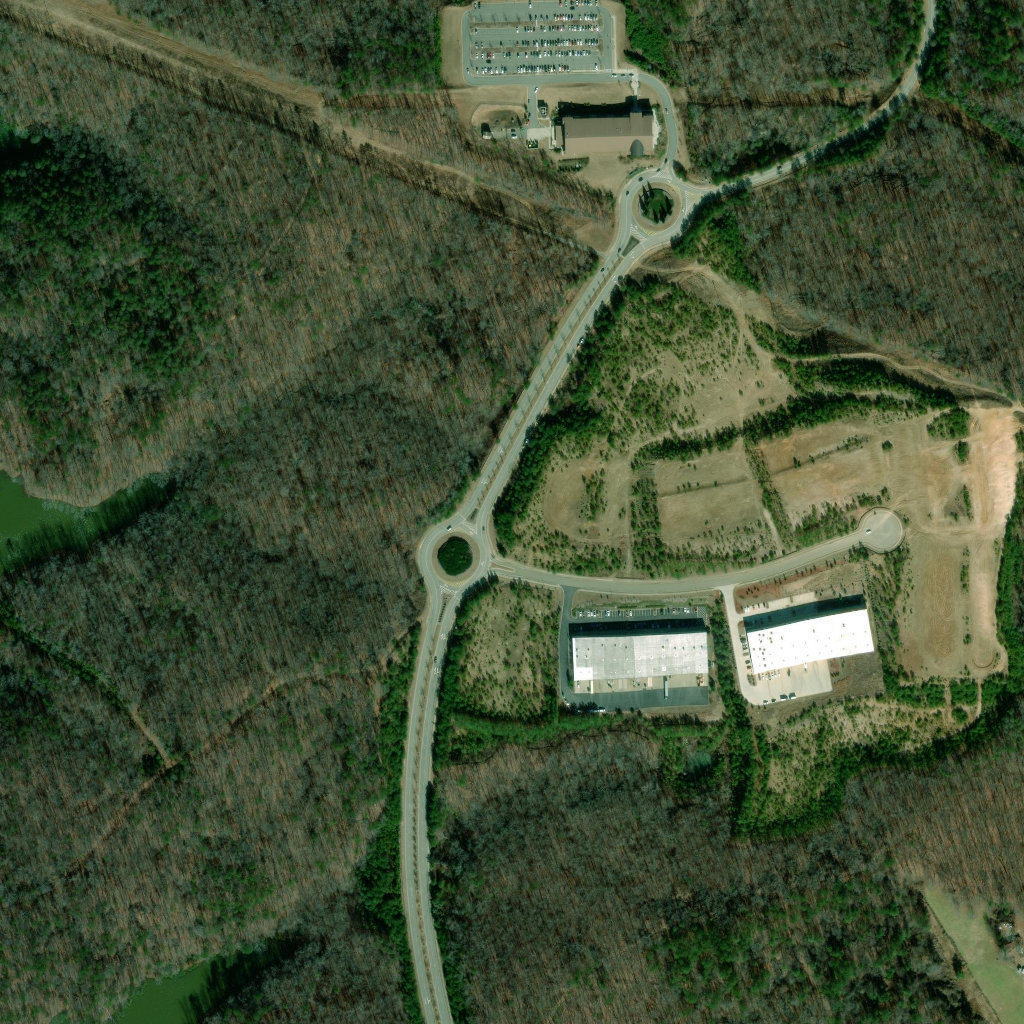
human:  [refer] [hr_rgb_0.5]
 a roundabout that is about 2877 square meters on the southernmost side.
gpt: <box>[[41, 51, 48, 58, 0]]</box>